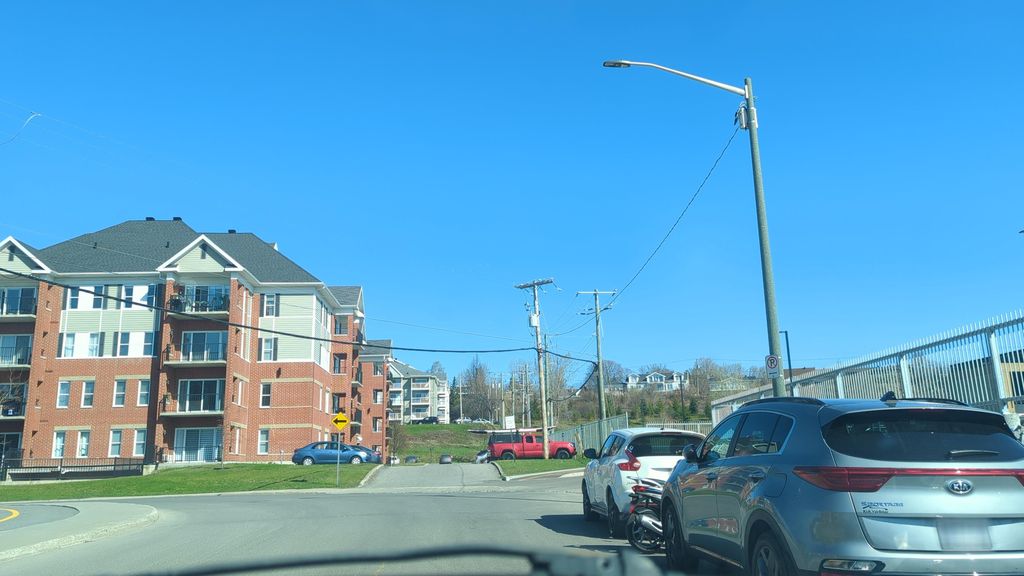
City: quebec_city